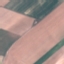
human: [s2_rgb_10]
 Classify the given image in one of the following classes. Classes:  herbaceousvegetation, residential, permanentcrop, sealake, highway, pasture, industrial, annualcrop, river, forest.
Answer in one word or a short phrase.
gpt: AnnualCrop